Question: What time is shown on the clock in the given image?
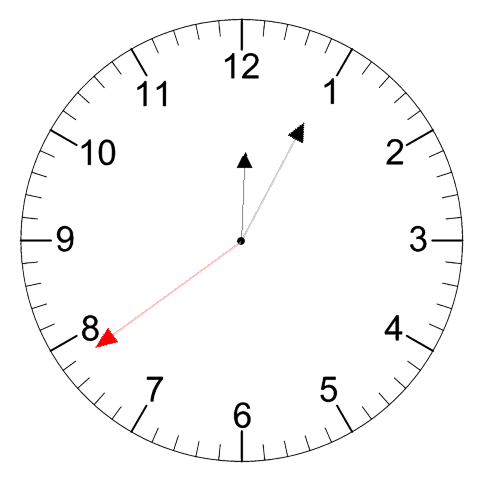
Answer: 12:04:39